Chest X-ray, PA view. Patient: 66 years old, sex M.
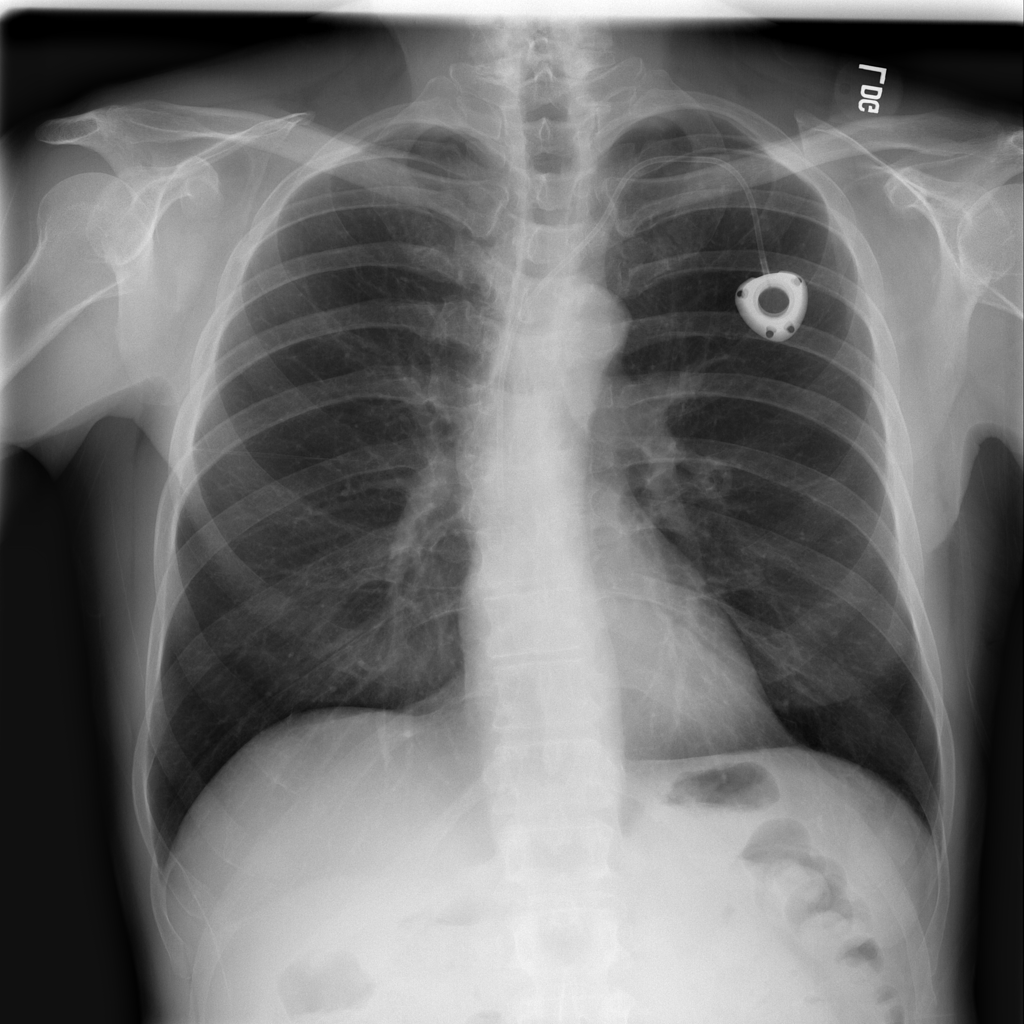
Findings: No Finding